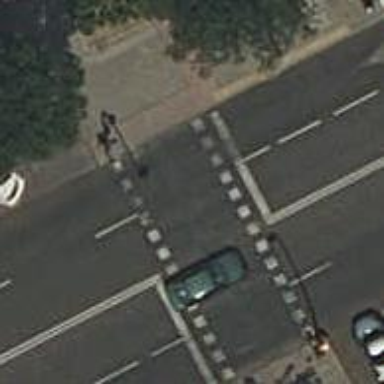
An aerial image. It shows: Road with traffic signals at the crossing.